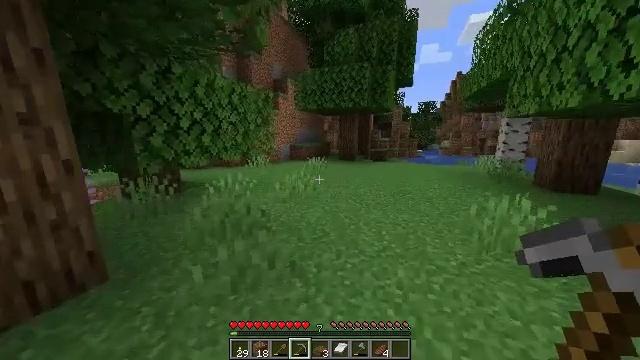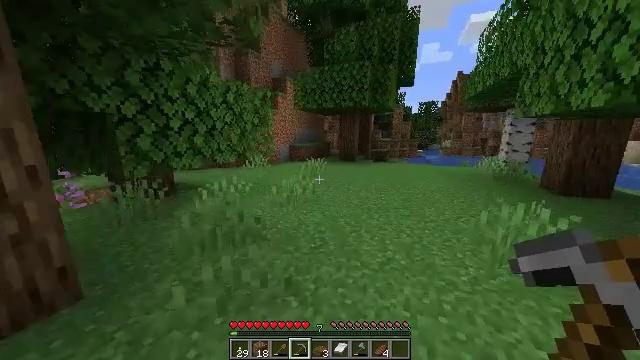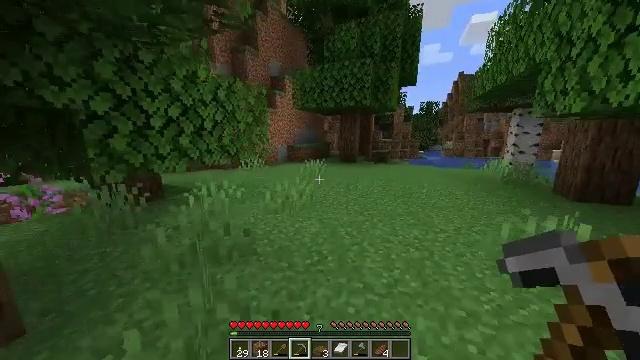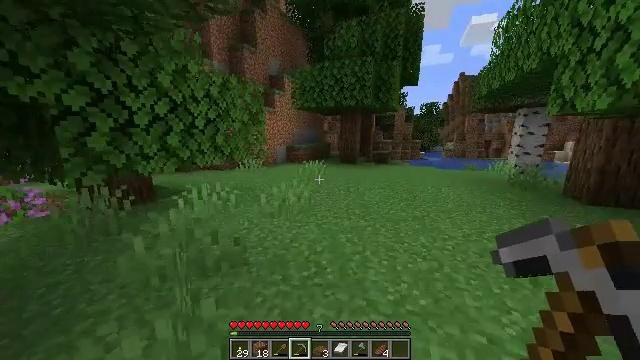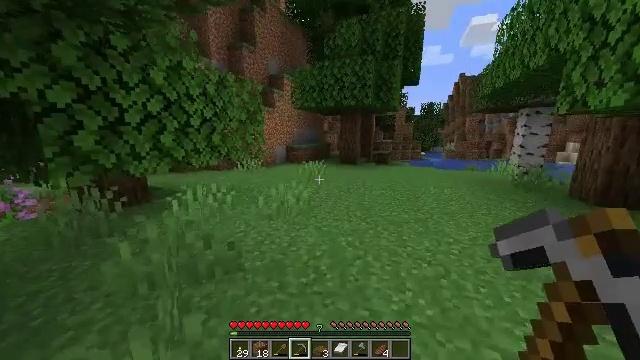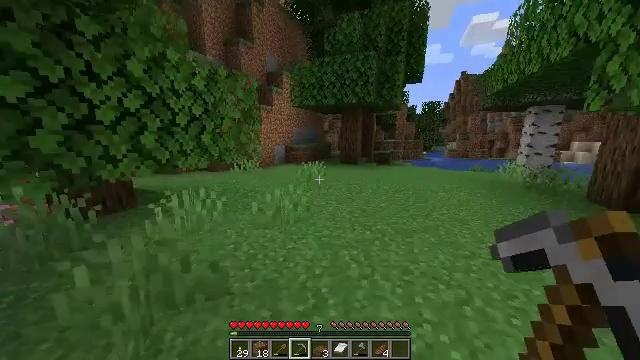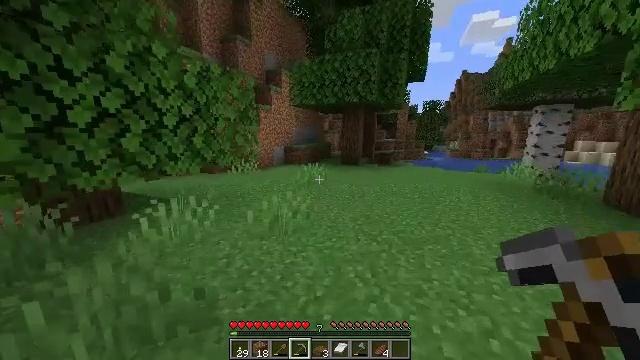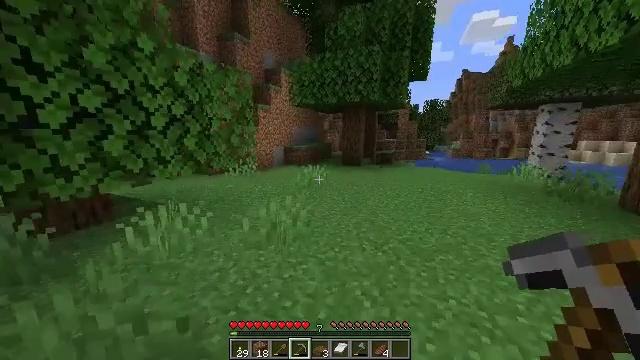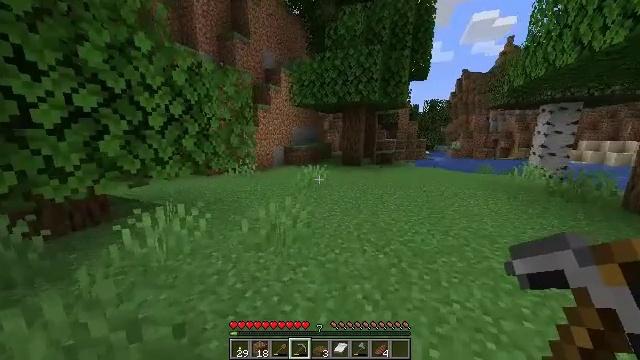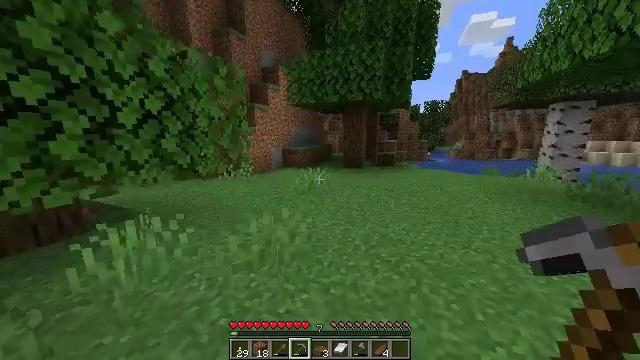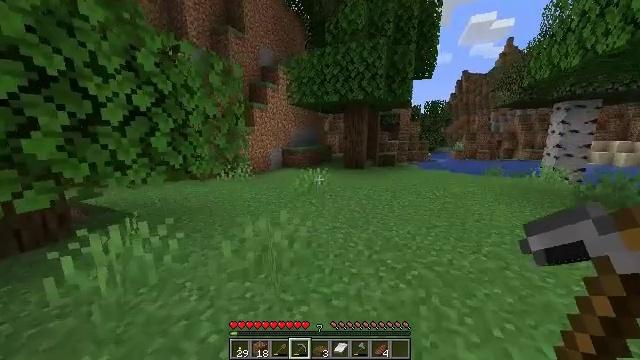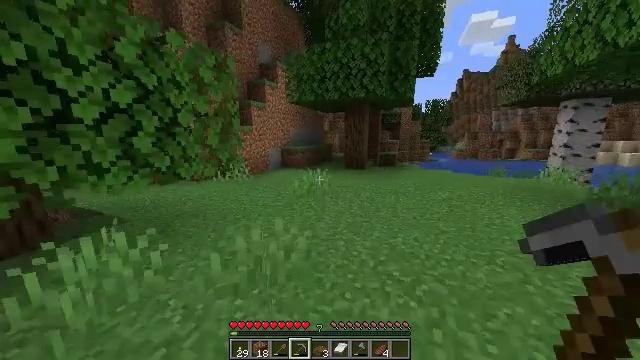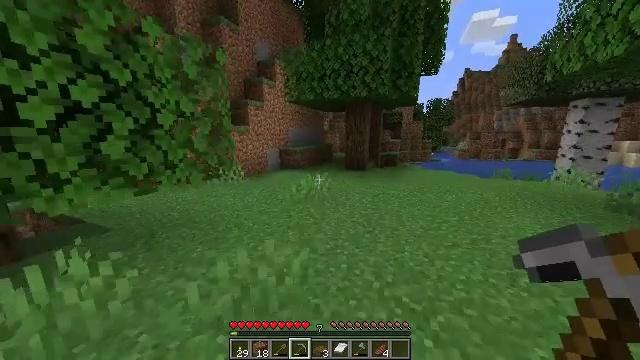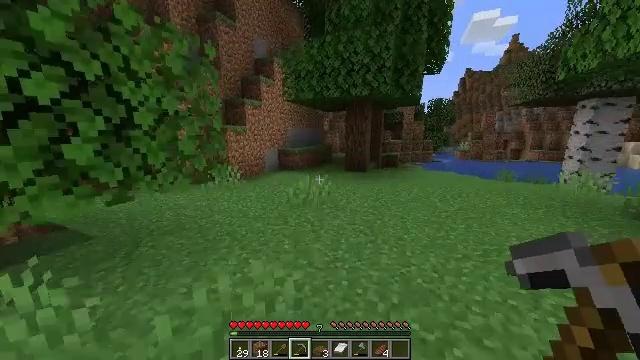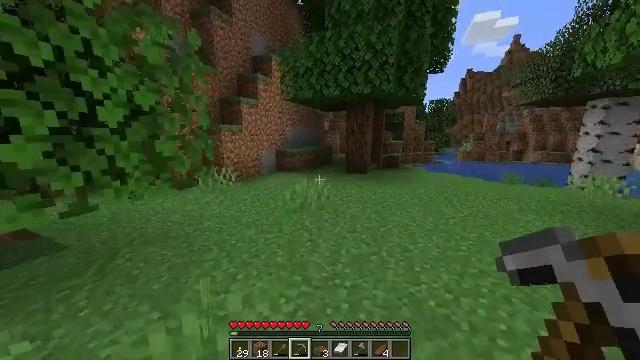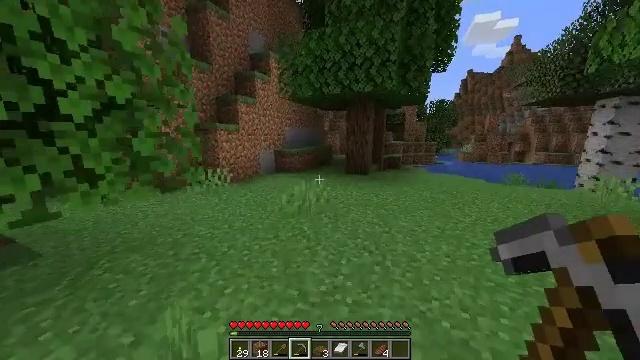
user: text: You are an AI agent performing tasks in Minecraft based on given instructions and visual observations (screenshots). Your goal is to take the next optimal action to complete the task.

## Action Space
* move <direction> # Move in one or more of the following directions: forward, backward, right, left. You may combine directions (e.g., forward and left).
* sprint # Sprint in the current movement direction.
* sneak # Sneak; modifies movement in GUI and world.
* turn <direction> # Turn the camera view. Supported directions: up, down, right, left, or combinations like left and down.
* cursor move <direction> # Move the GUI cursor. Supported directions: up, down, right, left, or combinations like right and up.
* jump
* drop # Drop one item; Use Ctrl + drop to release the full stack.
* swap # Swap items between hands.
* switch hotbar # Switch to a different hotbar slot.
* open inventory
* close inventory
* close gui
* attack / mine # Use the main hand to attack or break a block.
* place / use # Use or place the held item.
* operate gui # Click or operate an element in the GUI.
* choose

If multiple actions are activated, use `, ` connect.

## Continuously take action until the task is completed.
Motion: motion action
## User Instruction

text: Mine the lilac flower.
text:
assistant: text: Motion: move forward, sprint
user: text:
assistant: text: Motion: move forward, sprint
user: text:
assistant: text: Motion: move forward, sprint
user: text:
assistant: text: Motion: move forward, sprint
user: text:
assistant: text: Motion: move forward, sprint
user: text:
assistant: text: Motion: move forward, sprint
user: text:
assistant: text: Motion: move forward, sprint
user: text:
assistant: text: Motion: move forward, sprint
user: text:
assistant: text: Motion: move forward, sprint
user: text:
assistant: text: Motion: move forward, sprint
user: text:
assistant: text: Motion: move forward, sprint
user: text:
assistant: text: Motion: move forward, sprint
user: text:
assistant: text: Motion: move forward, sprint
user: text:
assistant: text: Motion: move forward, sprint
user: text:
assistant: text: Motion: move forward, sprint
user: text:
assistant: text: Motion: move forward, sprint, turn left
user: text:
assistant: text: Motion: move forward, sprint, turn left and up
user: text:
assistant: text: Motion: move forward, sprint, turn left
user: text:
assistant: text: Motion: move forward, sprint, turn left
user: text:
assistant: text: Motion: move forward, sprint, turn left
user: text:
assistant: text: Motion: move forward, sprint, turn left
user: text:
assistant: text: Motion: move forward, sprint, turn left
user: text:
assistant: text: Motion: move forward, sprint
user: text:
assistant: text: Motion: move forward, sprint
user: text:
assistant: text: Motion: move forward, sprint
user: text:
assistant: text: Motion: move forward, sprint
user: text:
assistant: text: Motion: move forward, sprint, turn left
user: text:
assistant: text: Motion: move forward, sprint, turn left
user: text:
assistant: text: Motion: move forward, sprint, turn left
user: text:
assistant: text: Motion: move forward, sprint, turn left